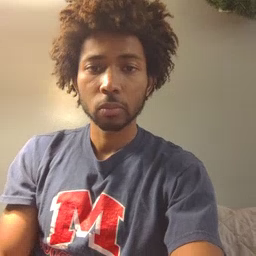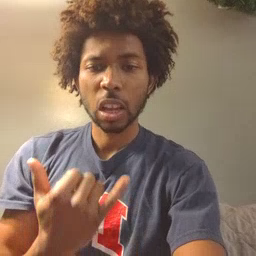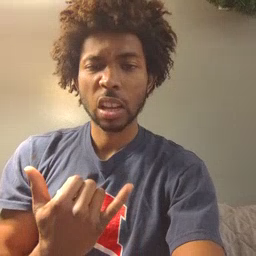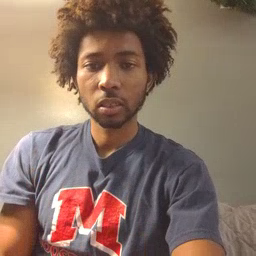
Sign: now